Question: my question is an extension of <URL>, and what i want is Doxygen to output the math formulas and text that are in the same comment line of my python source code. Let's take the following example:
'''
# Create homogeneous probability matrix from the colors matrix
def create_probability_map(colors_map):
"""!
$(x_1,y_1)
$"""
pass
'''
When I run the above code, Doxygen outputs the <URL>, as expected.
However, if I add some text before the math formula:
'''
# Create homogeneous probability matrix from the colors matrix
def create_probability_map(colors_map):
"""Formula is: !
$(x_1,y_1)
$"""
pass
'''
The output is not as expected.

While trying other several combinations, I found out that Doxygen <URL> the correct comment if the text is after the math formula, as follows:
'''
# Create homogeneous probability matrix from the colors matrix
def create_probability_map(colors_map):
"""!
$(x_1,y_1)
$ is the formula"""
pass
'''
P.S: I also found it strange that supposedly Doxygen can't process math formulas on Python, as stated on the <URL>. Is the documentation out of date?
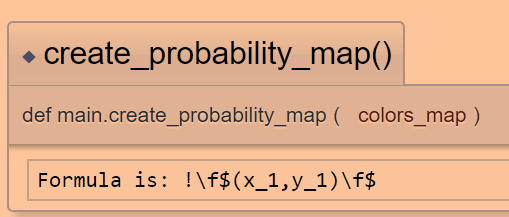
Answer: I tried with doxygen 1.8.18 the following code:
'''
##
ile
# Create homogeneous probability matrix from the colors matrix
def create_probability_map1(colors_map):
"""!
$(x_1,y_1)
$"""
pass
# Create homogeneous probability matrix from the colors matrix
def create_probability_map2(colors_map):
"""Formula is: !
$(x_2,y_2)
$"""
pass
# Create homogeneous probability matrix from the colors matrix
def create_probability_map3(colors_map):
"""!
$(x_3,y_3)
$ is the formula"""
pass
# Create homogeneous probability matrix from the colors matrix
def create_probability_map4(colors_map):
"""!Formula is:
$(x_4,y_4)
$ is the formula"""
pass
'''
with default doxygen configuration settings, this results in:
<URL>
This looks all OK to me the doc strings with'"""!' are seen as doxygen comments and with just '"""' are seen as verbatim / code (as also shown in the mentioned link in the question).